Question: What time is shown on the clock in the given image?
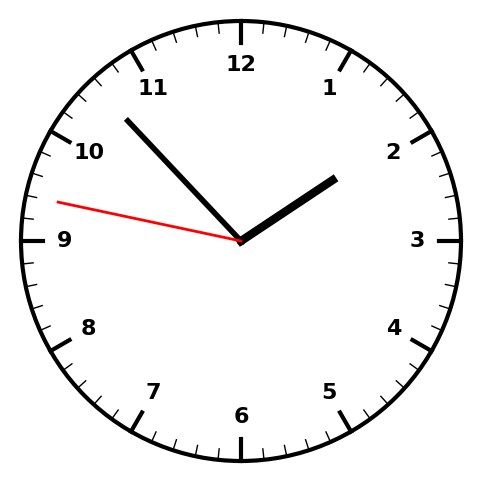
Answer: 01:52:47